【题型】填空题　【知识点】平面几何　【难度】easy
如图，在 $\triangle ABC$ 中，$AD \perp BC$，$BE \perp AC$，垂足分别为点 $D$、点 $E$，$AD$ 与 $BE$ 交于点 $F$，要使 $\triangle BDF \cong \triangle ADC$，还需添加一个条件，这个条件可以是 \_\_\_\_\_\_（只需填写一个）。

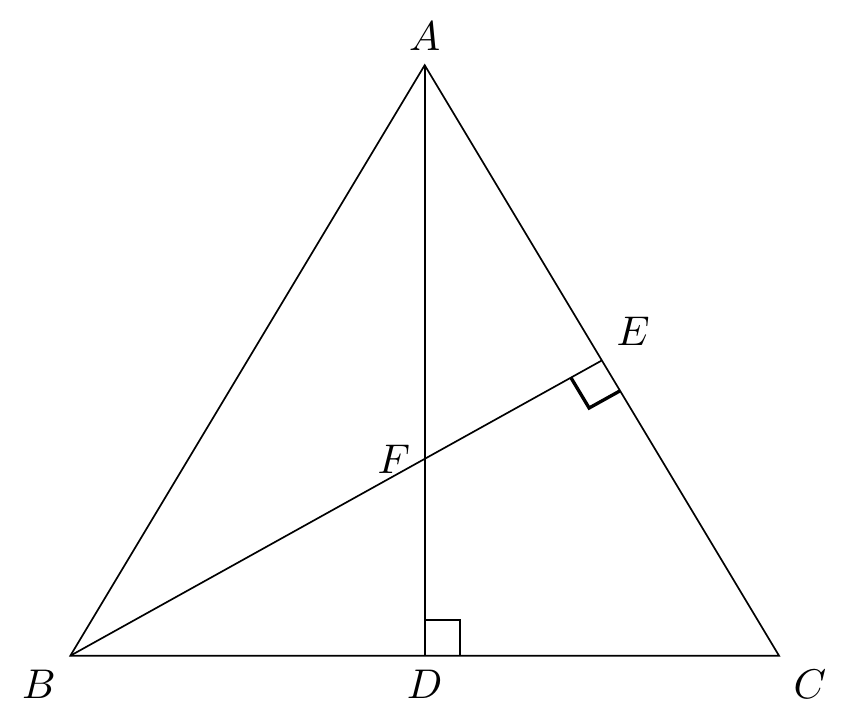
【解答】
$\because AD \perp BC$，$BE \perp AC$，

$\therefore \angle BDF = \angle ADC = 90^\circ$

$\because \angle BFD = \angle AFE$

$\therefore \angle DBF = \angle DAC$

$\therefore$ 添加条件 $BD = AD$

$\therefore \triangle BDF \cong \triangle ADC \ (\text{ASA})$

故答案为：$BD = AD$（答案不唯一）。